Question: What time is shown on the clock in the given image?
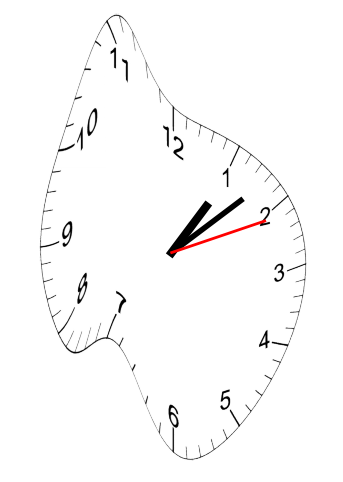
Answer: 01:08:11